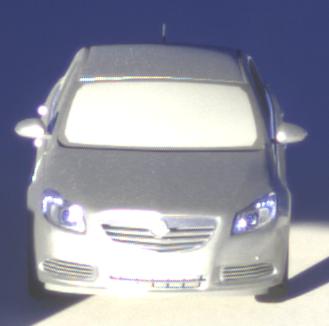
Make: Opel
Model: Insignia 1.6
Detailed model: Insignia (A) Notch Back
Model produced from: 2008/11
Model produced until: 2008/12
Doors: 4
Color: gray
Road condition: dry road
Daytime: sunrise or sunset
Contrast: high contrast